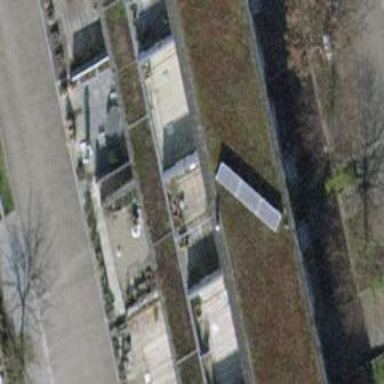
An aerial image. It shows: Terrace building.